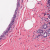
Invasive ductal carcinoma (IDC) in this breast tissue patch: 0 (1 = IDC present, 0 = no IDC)